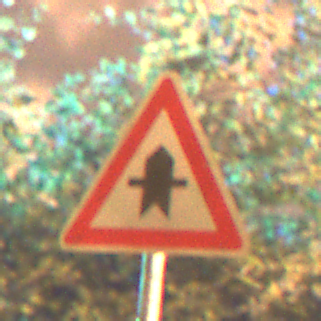
Verkehrszeichen: Vorfahrt
Umgebung: Outdoor, Urban
Tageszeit: Night
Wetter: PartlyCloudy
Licht: Artificial
Jahreszeit: NotSpecified
Kontrast: HighContrast